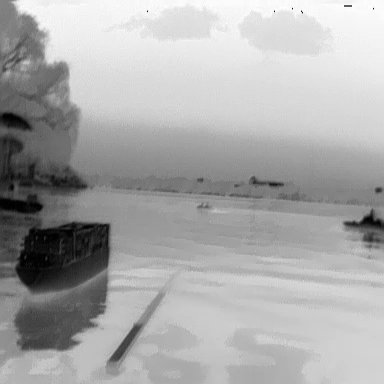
There are four objects shown in the infrared image, including a fishing_boat, a warship, a canoe, and a liner.